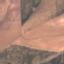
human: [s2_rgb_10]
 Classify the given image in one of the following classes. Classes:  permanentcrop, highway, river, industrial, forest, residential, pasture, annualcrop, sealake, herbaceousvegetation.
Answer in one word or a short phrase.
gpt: AnnualCrop